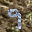
Label: 9